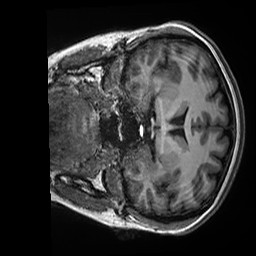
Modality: T1w
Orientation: coronal
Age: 25
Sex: female
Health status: healthy
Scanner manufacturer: siemens
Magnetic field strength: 3 T
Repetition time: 2.5 s
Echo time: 0.00299 s